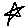
Label: star